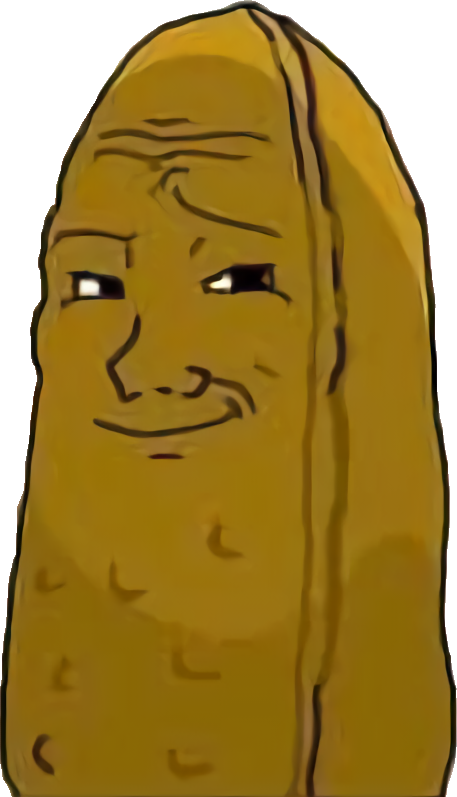
Label: 5_Objakt